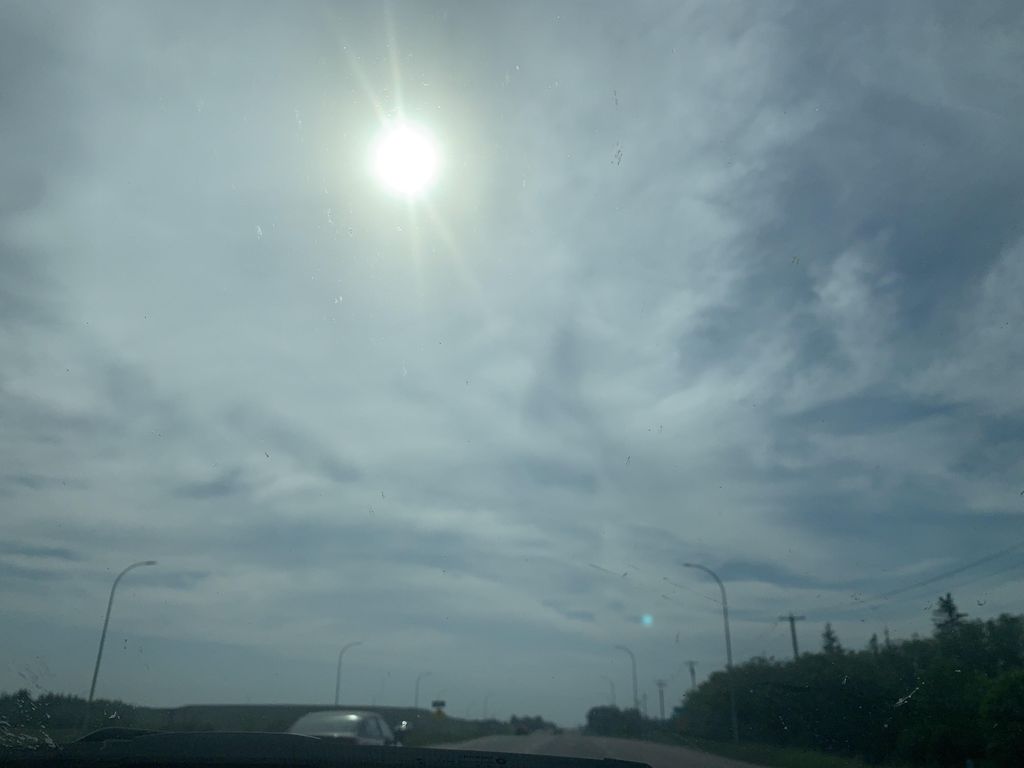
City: edmonton